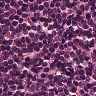
Metastatic tissue present: no